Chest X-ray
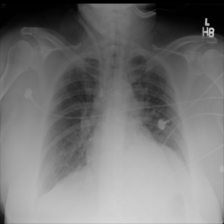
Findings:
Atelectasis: negative
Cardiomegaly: negative
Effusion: negative
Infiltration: negative
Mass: negative
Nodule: negative
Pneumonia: negative
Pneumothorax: negative
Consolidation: negative
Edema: negative
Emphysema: negative
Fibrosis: negative
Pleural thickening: negative
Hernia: negative